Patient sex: M
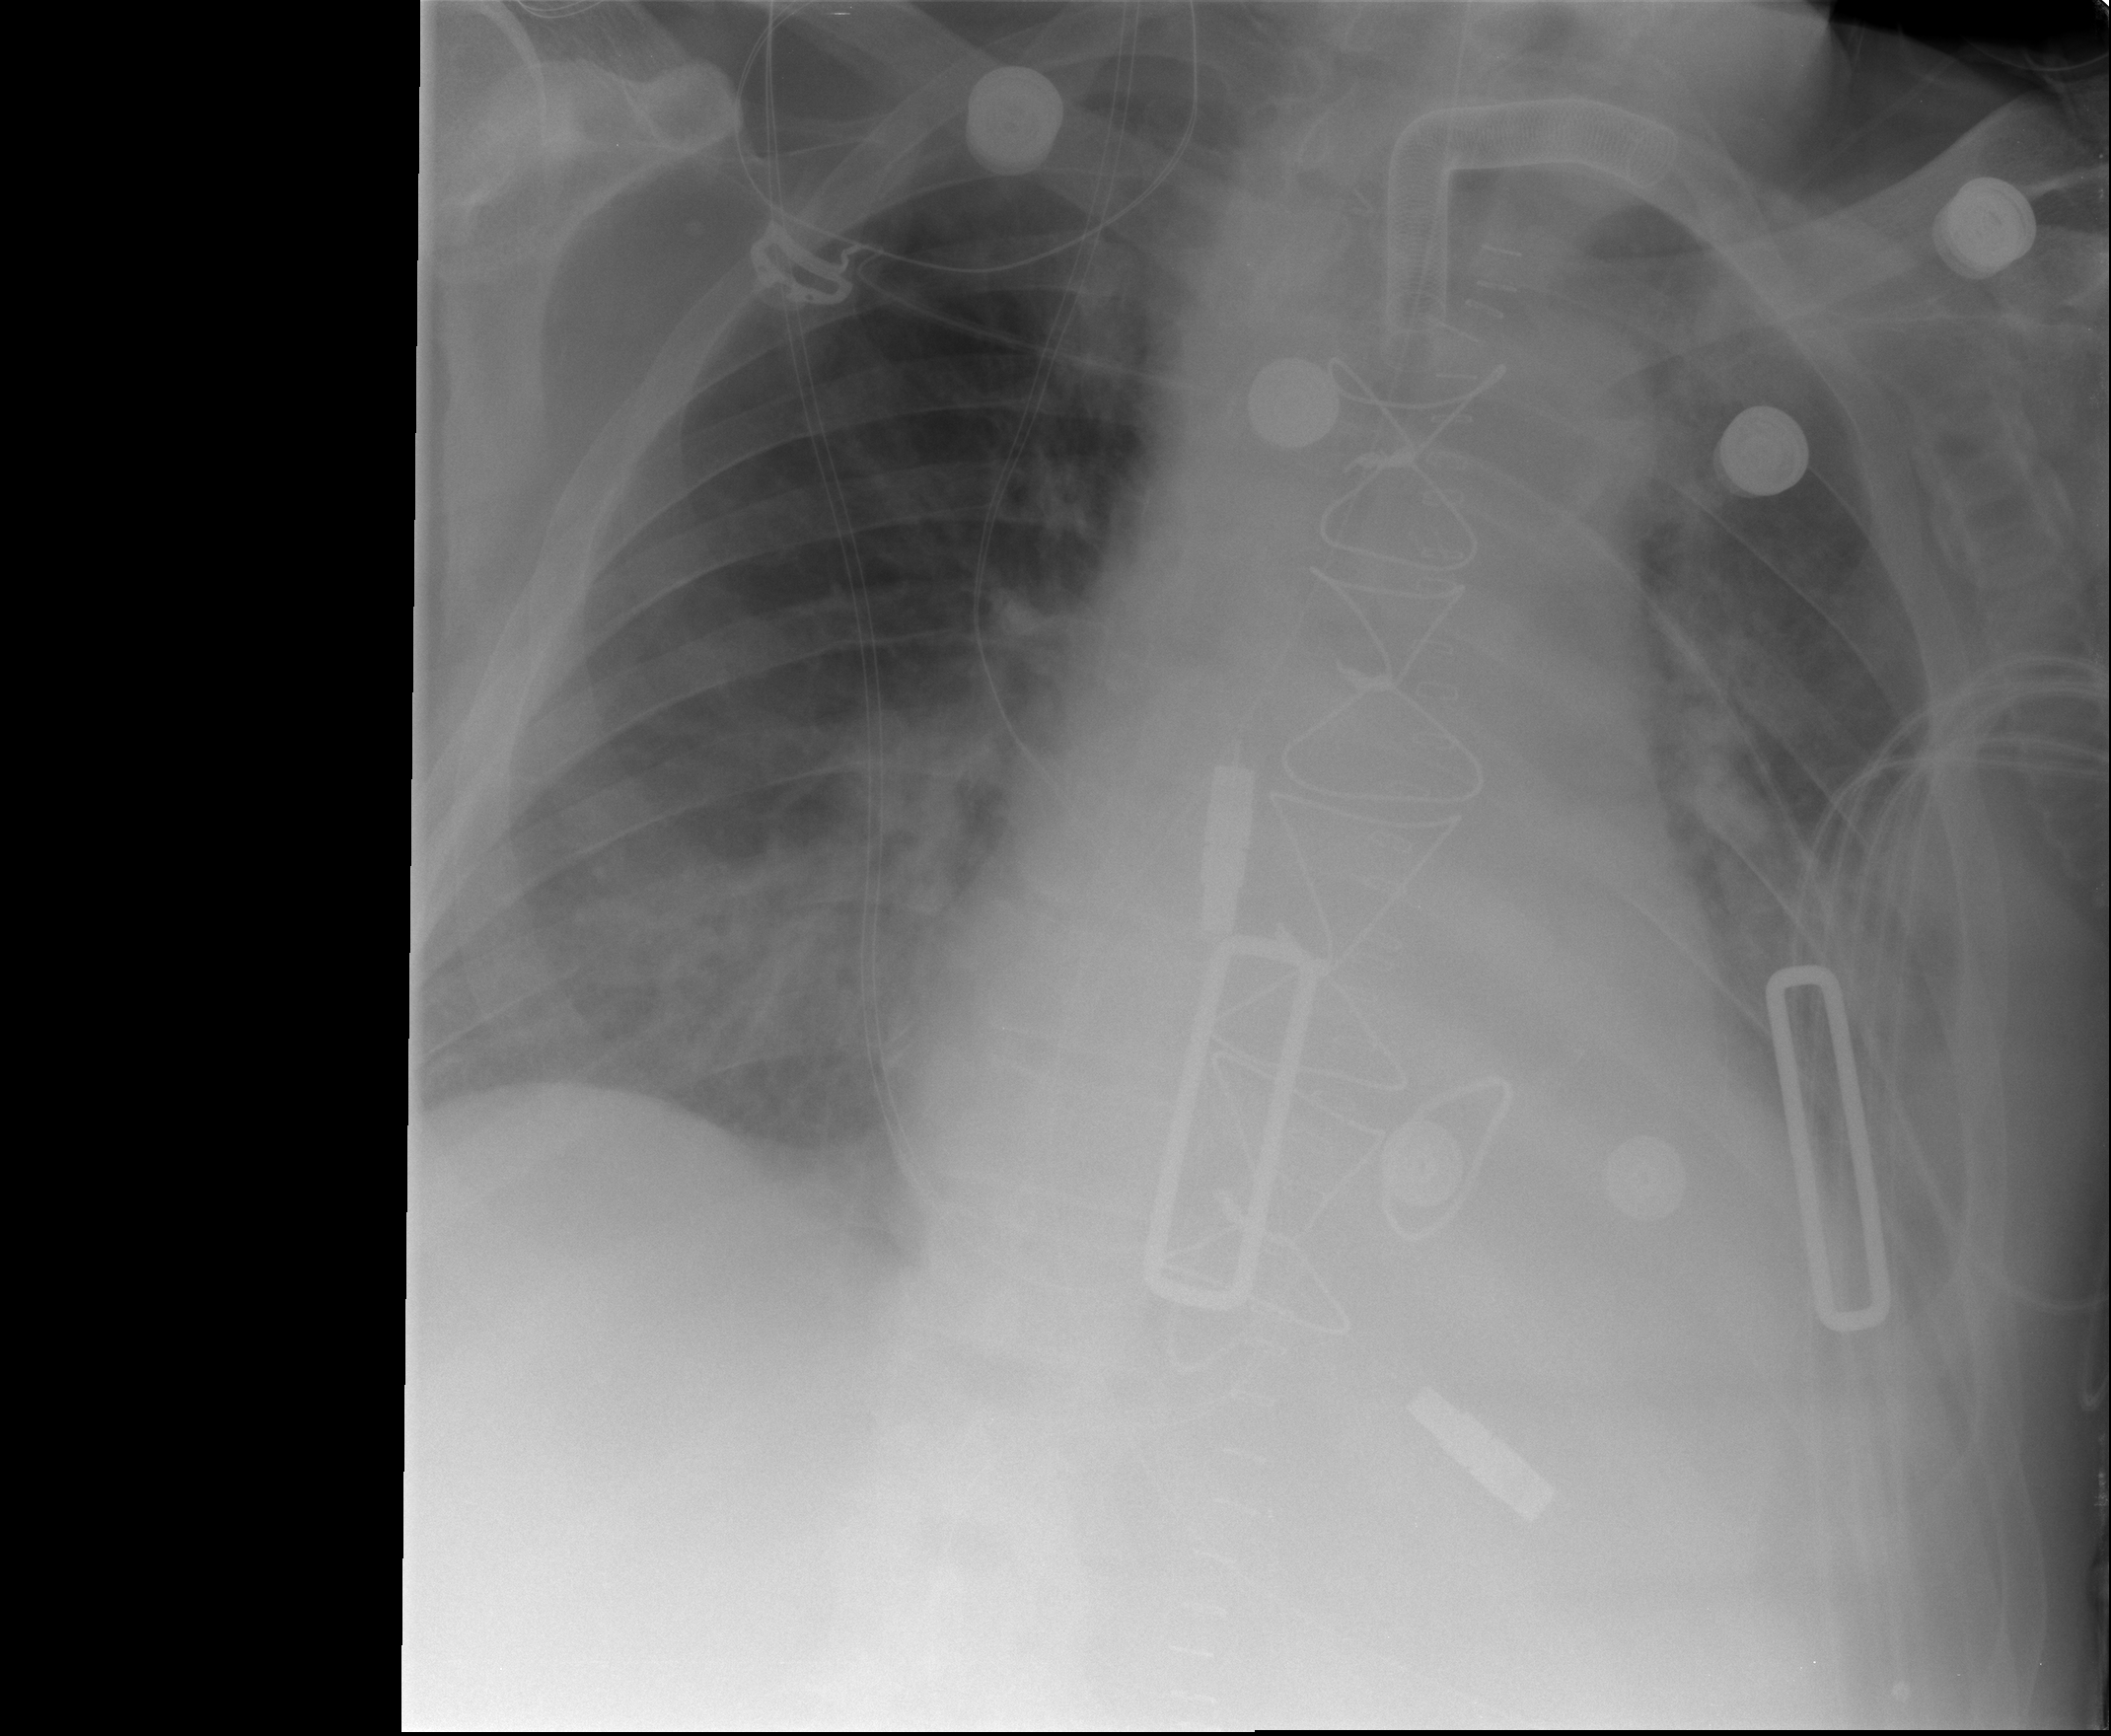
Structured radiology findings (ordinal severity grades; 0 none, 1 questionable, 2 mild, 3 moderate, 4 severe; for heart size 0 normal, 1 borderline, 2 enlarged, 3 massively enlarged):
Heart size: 2
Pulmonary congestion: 2
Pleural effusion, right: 0
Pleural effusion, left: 1
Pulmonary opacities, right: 2
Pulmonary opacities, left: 2
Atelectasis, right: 0
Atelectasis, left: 2